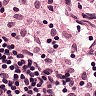
Metastatic tissue present: no